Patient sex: M
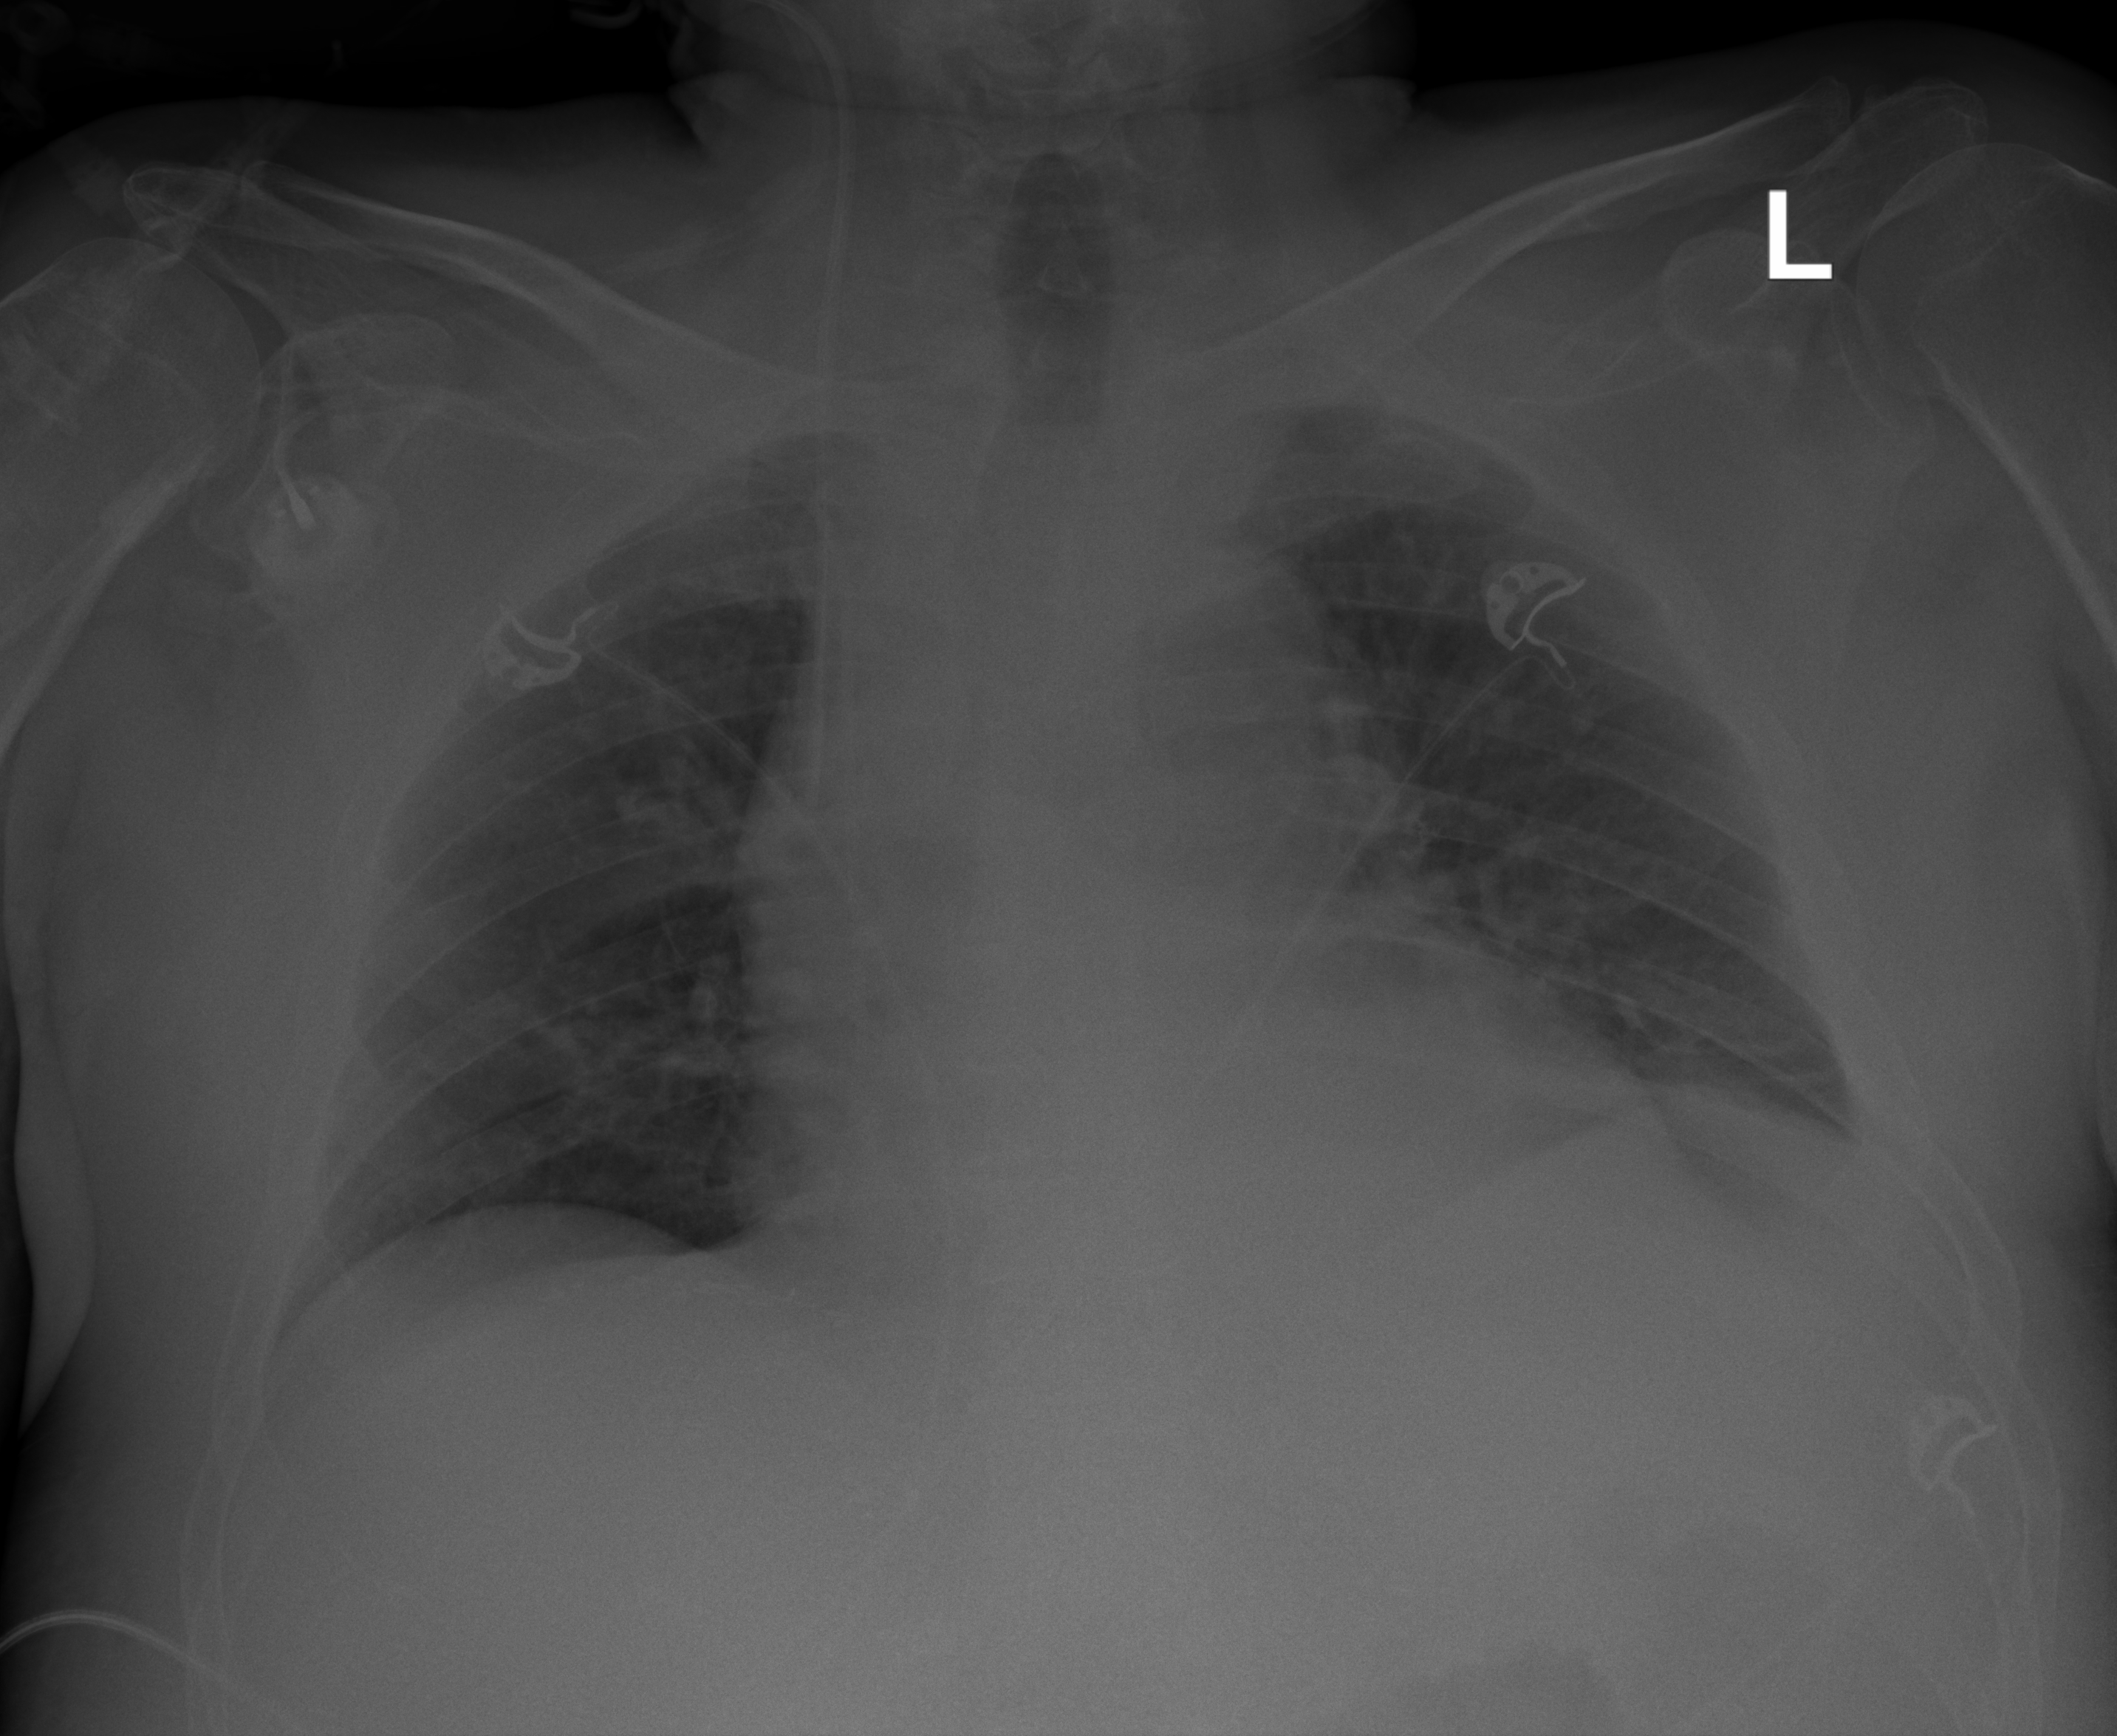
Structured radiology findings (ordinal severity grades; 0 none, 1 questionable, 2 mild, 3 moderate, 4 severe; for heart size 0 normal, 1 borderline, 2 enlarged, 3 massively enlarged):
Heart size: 1
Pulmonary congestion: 2
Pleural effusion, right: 0
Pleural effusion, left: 2
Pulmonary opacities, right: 0
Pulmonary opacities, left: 0
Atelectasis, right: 0
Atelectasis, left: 2